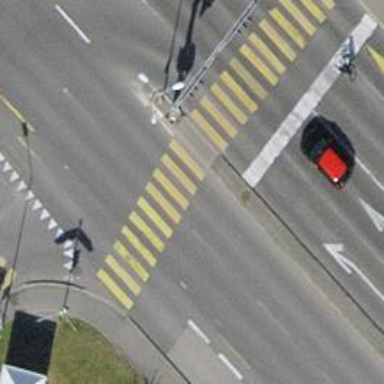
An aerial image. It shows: Marked crossing with pedestrian island.